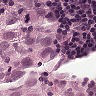
Metastatic tissue present: yes